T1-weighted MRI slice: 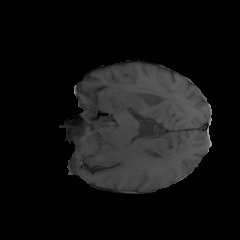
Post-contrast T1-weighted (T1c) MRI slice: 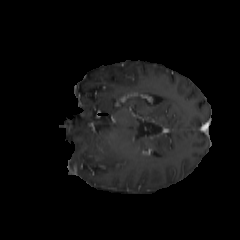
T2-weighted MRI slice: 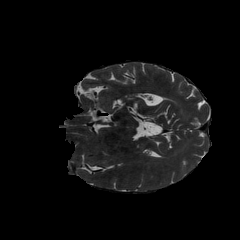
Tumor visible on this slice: no